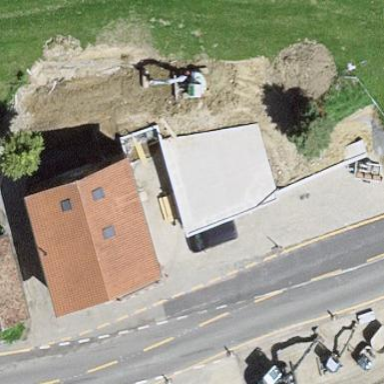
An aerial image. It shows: Garage.